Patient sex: F
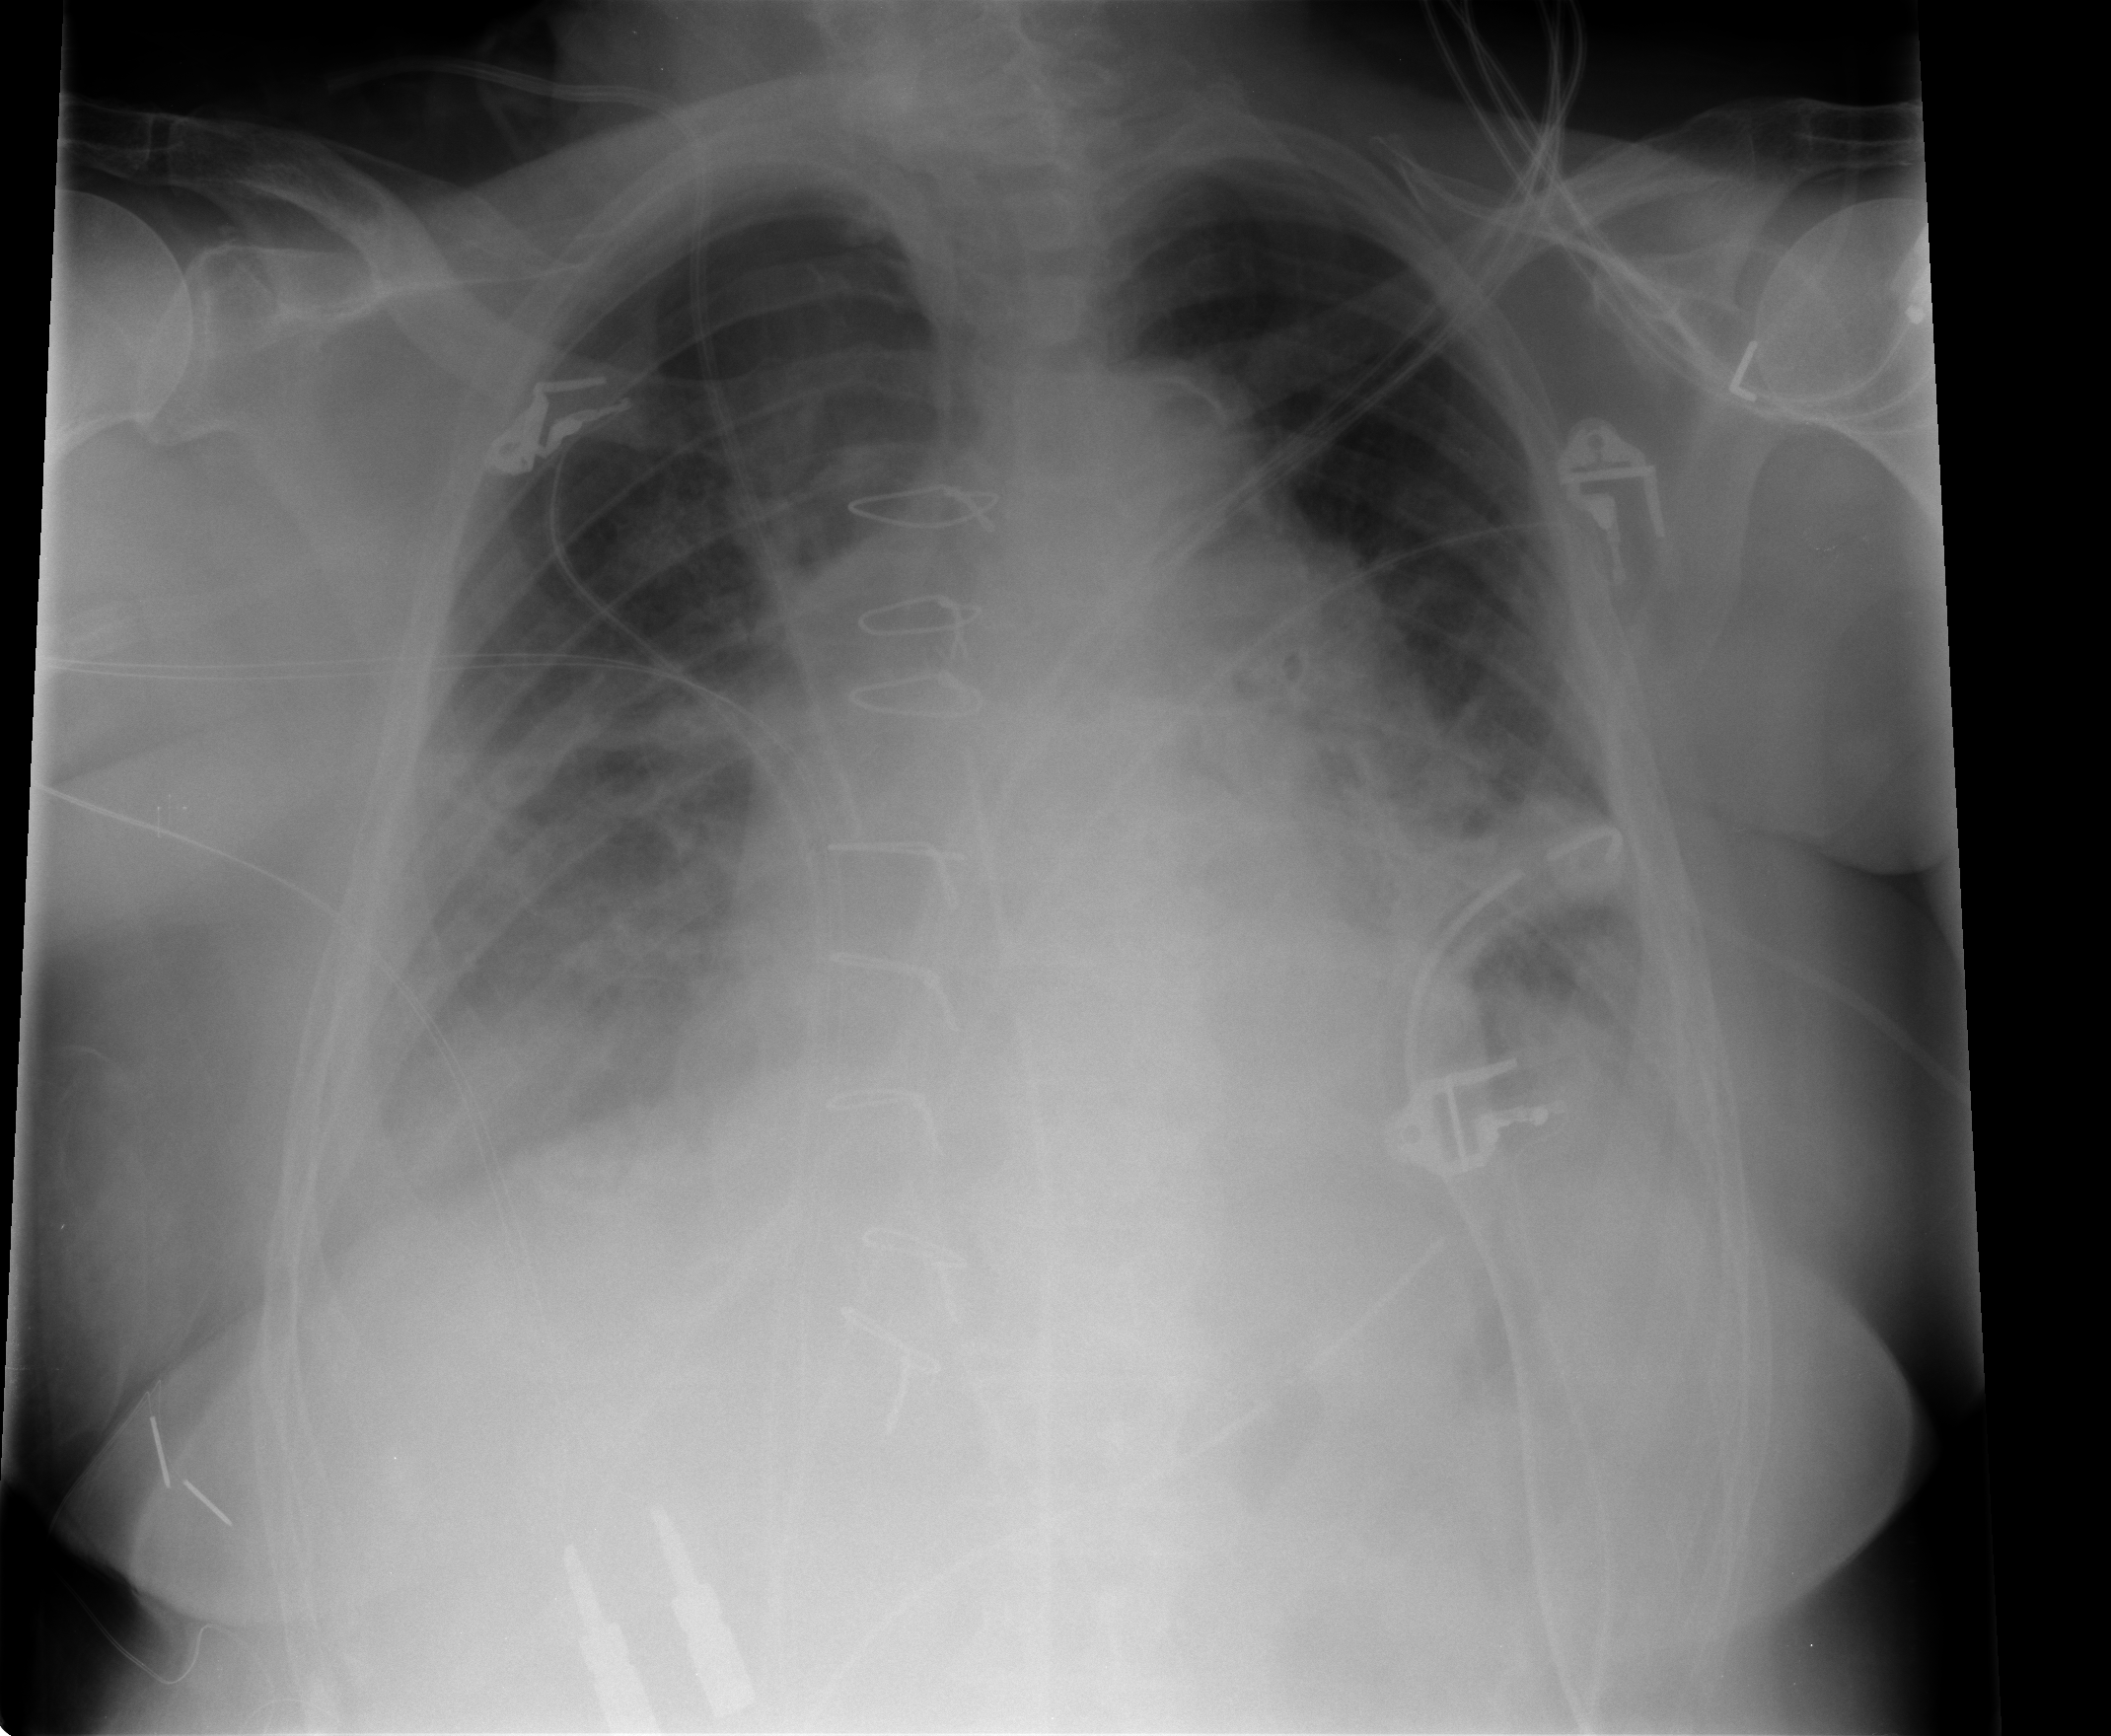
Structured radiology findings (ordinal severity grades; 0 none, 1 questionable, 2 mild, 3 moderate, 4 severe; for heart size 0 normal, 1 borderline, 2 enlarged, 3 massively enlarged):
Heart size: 2
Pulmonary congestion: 2
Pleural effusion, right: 2
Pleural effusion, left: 2
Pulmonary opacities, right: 0
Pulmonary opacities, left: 1
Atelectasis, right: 2
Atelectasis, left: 2